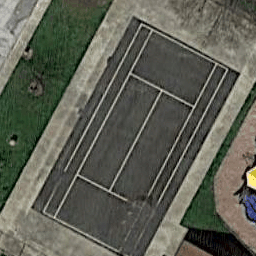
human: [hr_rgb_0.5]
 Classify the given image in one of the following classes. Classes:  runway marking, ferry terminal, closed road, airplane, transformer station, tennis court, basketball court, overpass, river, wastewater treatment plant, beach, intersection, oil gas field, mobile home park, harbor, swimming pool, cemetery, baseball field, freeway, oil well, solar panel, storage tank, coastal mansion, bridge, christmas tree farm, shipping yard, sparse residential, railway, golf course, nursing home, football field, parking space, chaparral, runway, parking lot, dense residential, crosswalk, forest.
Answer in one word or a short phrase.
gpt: tennis court